Question: I am in the process of building a function in MATLAB. As a part of it I have to calculate differences between elements in two matrices and sum them up.
Let me explain considering two matrices,
'''
1 2 3 4 5 6
13 14 15 16 17 18
'''
and
'''
7 8 9 10 11 12
19 20 21 22 23 24
'''
The calculations in the first row - only four elements in both matrices are considered at once (zero indicates padding):
'''
(1-8)+(2-9)+(3-10)+(4-11): This replaces 1 in initial matrix.
(2-9)+(3-10)+(4-11)+(5-12): This replaces 2 in initial matrix.
(3-10)+(4-11)+(5-12)+(6-0): This replaces 3 in initial matrix.
(4-11)+(5-12)+(6-0)+(0-0): This replaces 4 in initial matrix. And so on
'''
I am unable to decide how to code this in MATLAB. How do I do it?
I use the following equation.

Here 'i' ranges from '1' to 'n(h)', 'n(h)', the number of distant pairs. It depends on the lag distance chosen. So if I choose a lag distance of '1', 'n(h)' will be 'the number of elements - 1'.
When I use a 7 X 7 window, considering the central value, n(h) = 4 - 1 = 3 which is the case here.
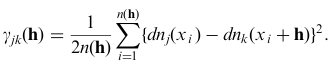
Answer: You may want to look at the circshfit() function:
'''
a = [1 2 3 4; 9 10 11 12];
b = [5 6 7 8; 12 14 15 16];
for k = 1:3
b = circshift(b, [0 -1]);
b(:, end) = 0;
diff = sum(a - b, 2)
end
'''